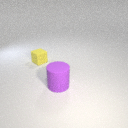
large purple rubber cylinder to the right of small yellow rubber cube